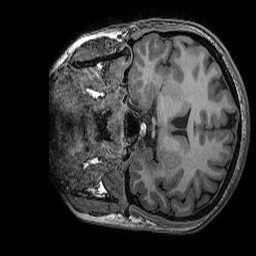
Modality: T1w
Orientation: coronal
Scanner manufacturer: ge
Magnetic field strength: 3 T
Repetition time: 0.008156 s
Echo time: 0.00318 s